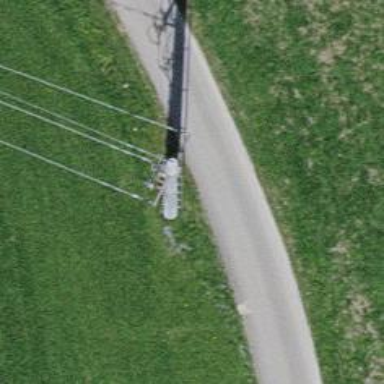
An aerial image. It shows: Power line with three cables.